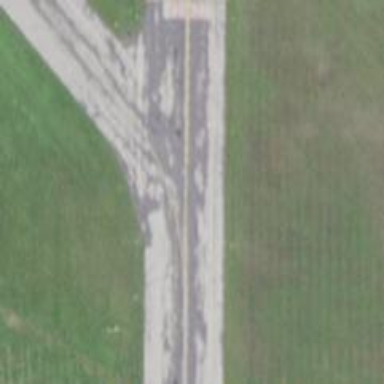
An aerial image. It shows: View of taxiway at the airport.